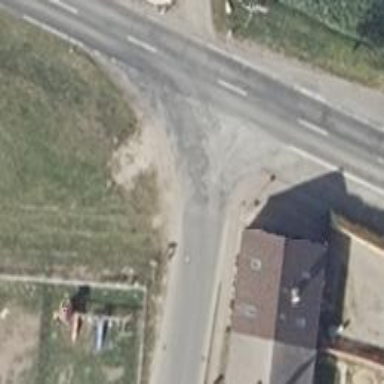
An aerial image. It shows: Asphalt road classified as tertiary.